A spectrogram of one vibration snapshot from a rotating bearing is shown (time on one axis, frequency on the other). Based on the visible evidence, which condition applies: normal, inner_race, outer_race, ball?
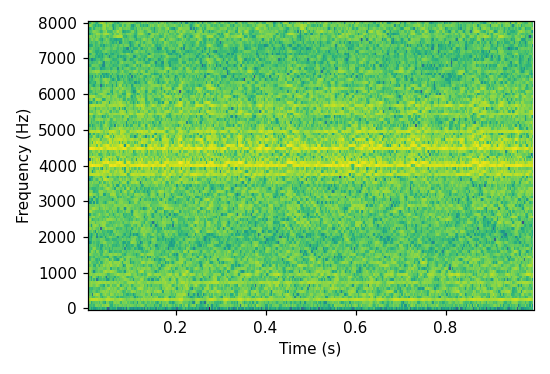
Answer: outer_race